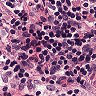
Metastatic tissue present: no